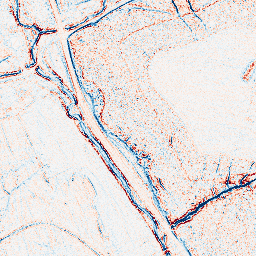
Category: edge_preserving
Decomposition family: bilateral
Decomposition parameters: d: 5
sigma_color: 50
sigma_space: 100
Upsampling method: cubic_catmull_rom
Upsampling parameters: scale: 8
Upsampling scale: 8